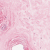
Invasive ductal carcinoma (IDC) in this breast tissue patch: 0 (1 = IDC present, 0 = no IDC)